Interaction volume radius: 5 \u00c5
Interaction volume height: 40 \u00c5
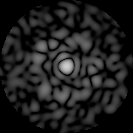
Disorder parameter: 0.8437